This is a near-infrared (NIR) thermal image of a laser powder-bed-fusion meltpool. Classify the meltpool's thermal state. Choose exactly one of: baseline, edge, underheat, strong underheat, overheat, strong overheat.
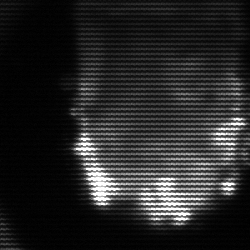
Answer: baseline